Interaction volume radius: 10 \u00c5
Interaction volume height: 10 \u00c5
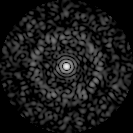
Disorder parameter: 0.7824